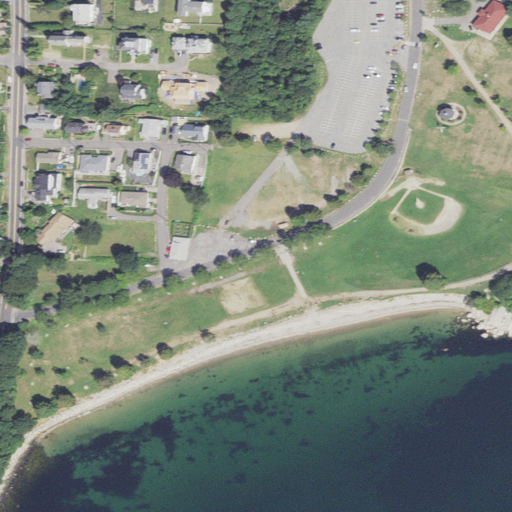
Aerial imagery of beach in Massachusetts named Cressy Beach containing open water, medium intensity development, low intensity development, high intensity development, grassland, herbaceous wetlands, open development, and barren land